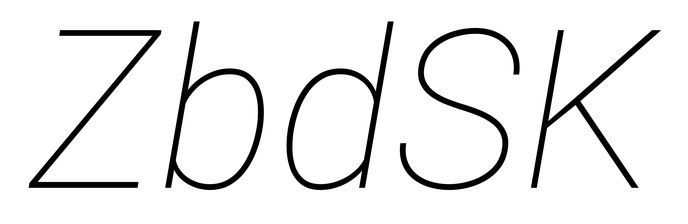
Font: Roboto-Italic_Thin_Italic